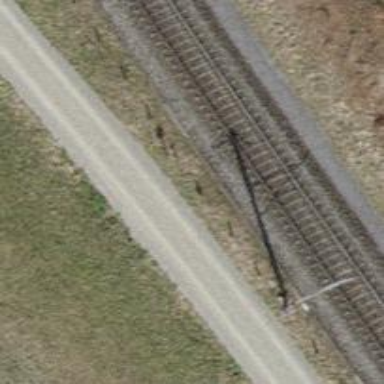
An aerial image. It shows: Track with compacted grade2 surface.